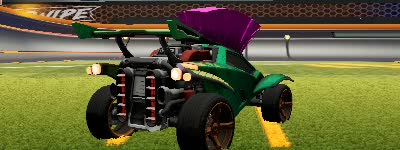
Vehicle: octane